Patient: sex M, age 38
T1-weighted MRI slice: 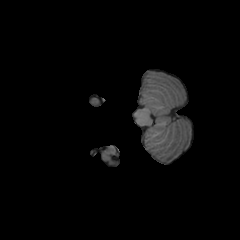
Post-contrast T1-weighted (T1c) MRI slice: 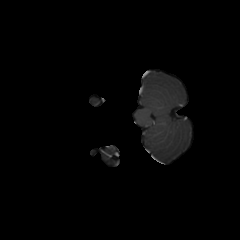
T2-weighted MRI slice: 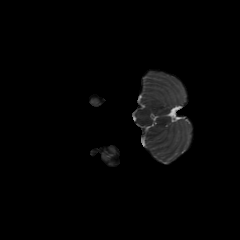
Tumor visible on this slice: no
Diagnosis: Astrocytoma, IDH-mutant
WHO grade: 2